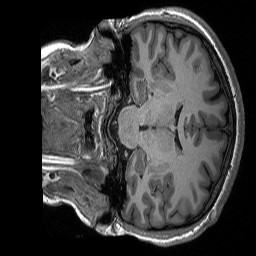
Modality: T1w
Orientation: coronal
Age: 28
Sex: female
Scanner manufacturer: siemens
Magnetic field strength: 3 T
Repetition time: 2.3 s
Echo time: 0.00298 s